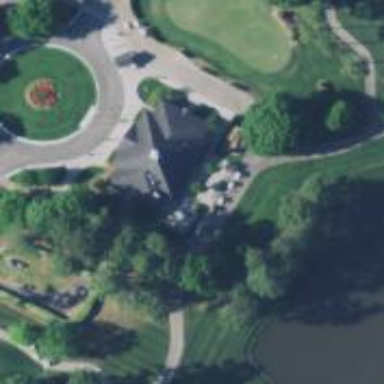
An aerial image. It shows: Clubhouse for golf.